九年级 · 变换几何
如图, $\triangle A B C$ 中, $D E / / C B 、 E F / / A B$, 下列结论:

(1) $\frac{A E}{E C}=\frac{B F}{F C}$;

(2) $\frac{A D}{B F}=\frac{A B}{B C}$;

(3) $\frac{C E}{C F}=\frac{A E}{B F}$;

(4) $\frac{E F}{A B}=\frac{C F}{B C}$.

其中正确的有( )

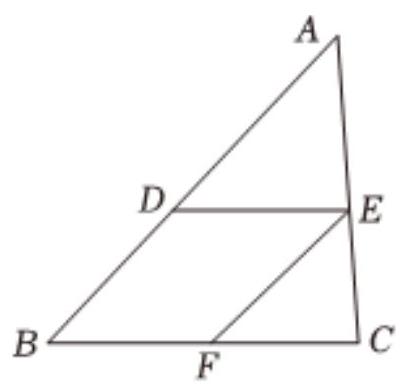
A. 4 个

B. 3 个

C. 2 个

D. 1 个

答案: A
解析: 解: $E F / / A B$,
$\therefore \frac{A E}{E C}=\frac{B F}{F C}$, 故(1)正确;

$\because D E / / B C$,

$\therefore \frac{A D}{A B}=\frac{D E}{B C}$,

$\because D E / / B C, E F / / A B$,

$\therefore$ 四边形 $B D E F$ 是平行四边形,

$\therefore D E=B F$,

$\therefore \frac{A D}{A B}=\frac{B F}{B C}$,

$\therefore \frac{A D}{B F}=\frac{A B}{B C}$, 故(2)正确;

$\because E F / / A B$,

$\therefore \frac{C E}{E A}=\frac{C F}{B F}$,

$\therefore \frac{C E}{C F}=\frac{E A}{B F}$, 故(3)正确;

$\because E F / / A B$,

$\therefore \frac{E F}{A B}=\frac{C F}{B C}$, 故(4)正确,

$\therefore$ 正确的有 4 个,

故选: A.

根据平行线分线段成比例定理进行逐一判断即可.

本题考查了平行线分线段成比例定理, 平行四边形的判定与性质等知识点, 重点掌握平行线分线段成

比例定理.